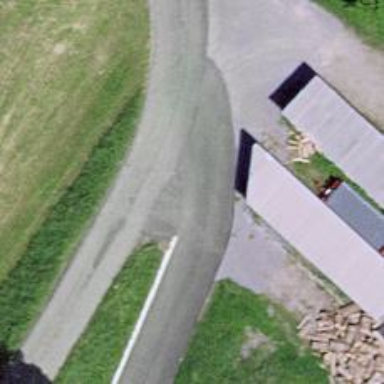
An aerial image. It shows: Asphalt track with grade1 quality.